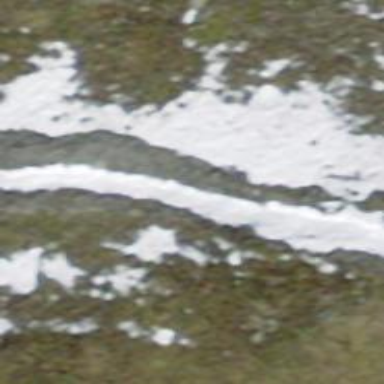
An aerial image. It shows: Path.